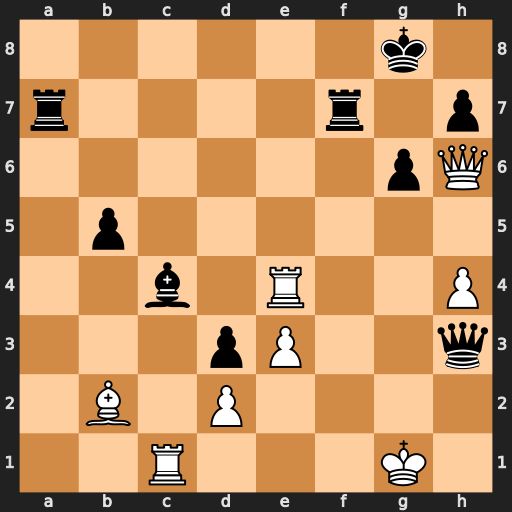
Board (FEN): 6k1/r4r1p/6pQ/1p6/2b1R2P/3pP2q/1B1P4/2R3K1
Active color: w
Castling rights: -
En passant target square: -
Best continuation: Re8+ Rf8 Qxf8#